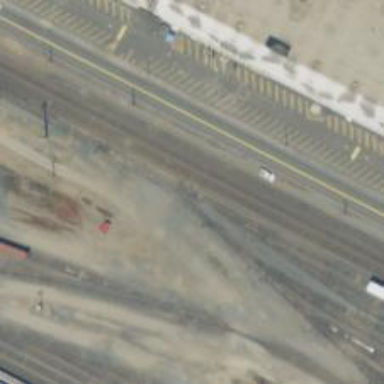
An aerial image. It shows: Railway yard used for servicing trains.